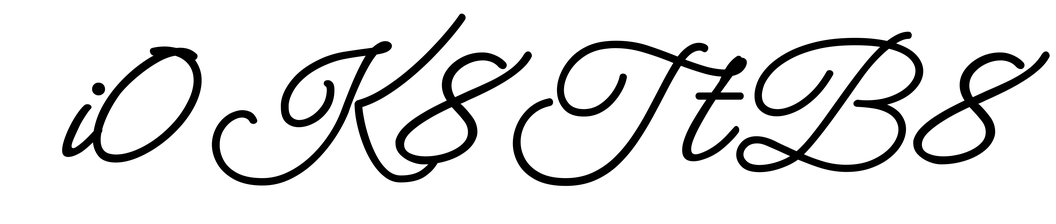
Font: MeowScript-Regular